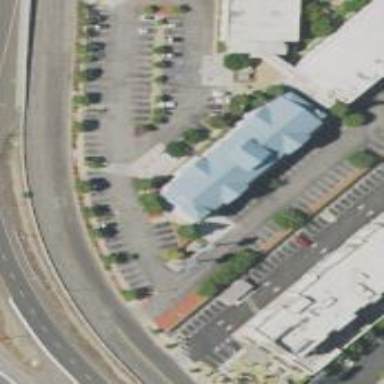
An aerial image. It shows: Parking space.